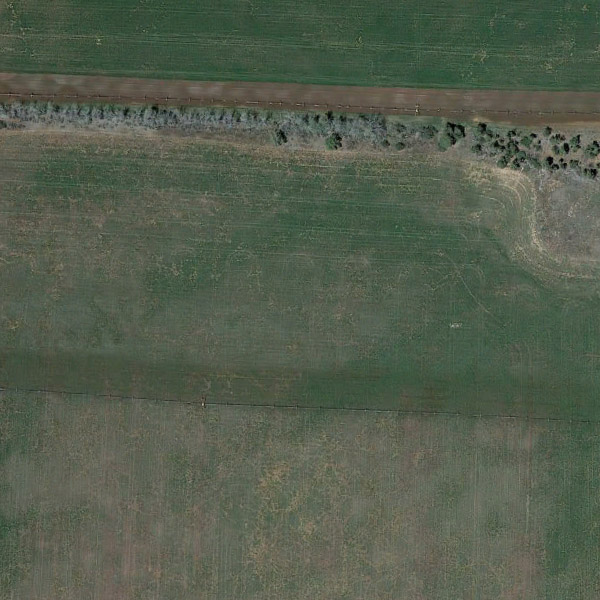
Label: Meadow